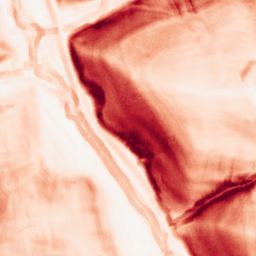
Category: morphological
Decomposition family: morphological_gradient
Decomposition parameters: size: 7
shape: square
Upsampling method: bspline
Upsampling parameters: scale: 8
Upsampling scale: 8